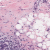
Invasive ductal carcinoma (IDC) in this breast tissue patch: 0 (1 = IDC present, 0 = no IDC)